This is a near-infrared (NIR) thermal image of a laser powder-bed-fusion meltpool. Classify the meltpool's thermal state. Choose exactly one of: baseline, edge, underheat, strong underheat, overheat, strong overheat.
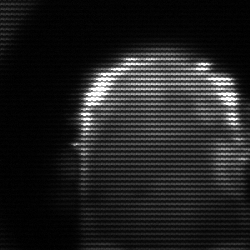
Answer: baseline